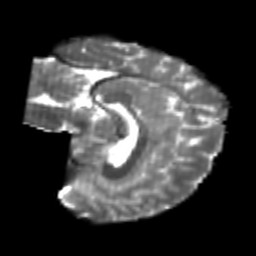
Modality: T2w
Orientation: sagittal
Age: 25
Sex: female
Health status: healthy
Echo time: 0.074 s